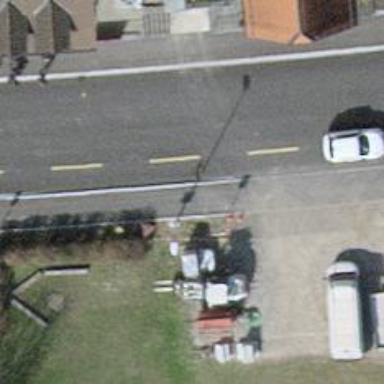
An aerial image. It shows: Public transport stop position.